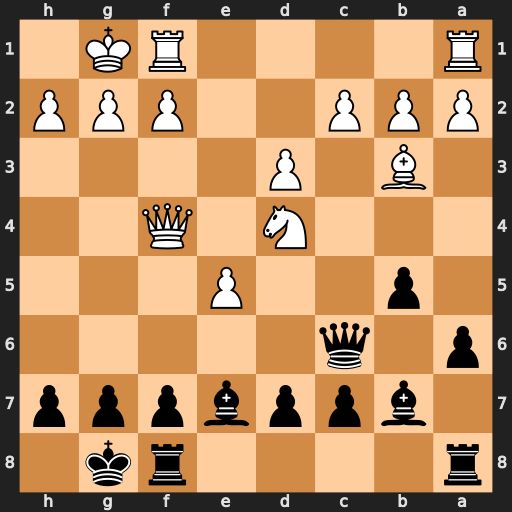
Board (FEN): r4rk1/1bppbppp/p1q5/1p2P3/3N1Q2/1B1P4/PPP2PPP/R4RK1
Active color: b
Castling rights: -
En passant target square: -
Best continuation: Qxg2#